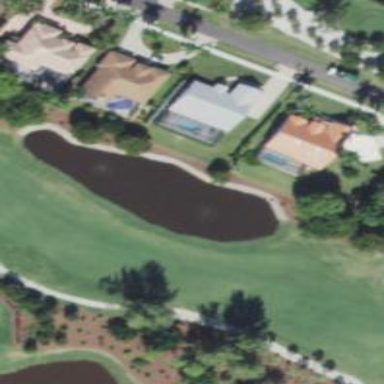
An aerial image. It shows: Water hazard on golf course. The hazard is natural water feature.